Question: I need to create a menu same as this image
My problem is the hover state where i need to change the vertical image on both sides.
So far i've come to this point: <URL>
How can i change both left and right images on hover state?
The code for css is
'''
#topmenu{
float: right;
position: relative;
}
ul#topnav {
right: 0px;
margin: 0;
padding: 0;
list-style: none;
font-size: 1em;
background-color: #ccc;
}
ul#topnav li {
float: left;
margin: 0; padding: 0;
}
ul#topnav li a {
padding: 10px 22px;
display: block;
color: #777777;
text-decoration: none;
background-image: url('http://s11.postimg.org/az4oag1in/menu_bar_vertical.jpg');
background-position: right;
background-repeat: no-repeat;
display: block;
}
ul#topnav li a.lastitem {
background-image:none;
}
ul#topnav li a:hover {
color: red;
background-image: url('http://s11.postimg.org/xch0azru7/menu_bar_vertical_hover.jpg');
}
'''
and the html
'''
<link href='http://fonts.googleapis.com/css?family=Dosis:400,700' rel='stylesheet' type='text/css'>
<div id="topmenu">
<ul id="topnav">
<li><a href="#">HOME</a></li>
<li><a href="#">SERVICES</a></li>
<li><a href="#">CUSTOMERS</a></li>
<li><a href="#">ABOUT US</a></li>
<li><a class="lastitem" href="#">CONTACT</a></li>
</ul>
'''
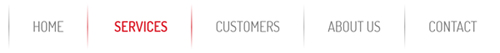
Answer: I changed the border image to double on both sides and subtracted the margin to correct for position.
<URL>
'''
ul#topnav li a {
margin-left:-2px; <-- FIX
padding: 10px 22px;
display: block;
color: #777777;
text-decoration: none;
background-image: url('http://s11.postimg.org/az4oag1in/menu_bar_vertical.jpg');
background-position: right;
background-repeat: no-repeat;
display: block; /* make the link background clickable */
}
ul#topnav li a:hover {
color: red;
background: url('http://s11.postimg.org/xch0azru7/menu_bar_vertical_hover.jpg'), url('http://s11.postimg.org/xch0azru7/menu_bar_vertical_hover.jpg'); <-- FIX
background-position: left top, right top; <-- FIX
background-repeat: no-repeat, no-repeat; <-- FIX
}
'''
Edited the fiddle made some fine tuning <URL>